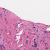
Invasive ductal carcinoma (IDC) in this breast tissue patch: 0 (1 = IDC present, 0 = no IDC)